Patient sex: M
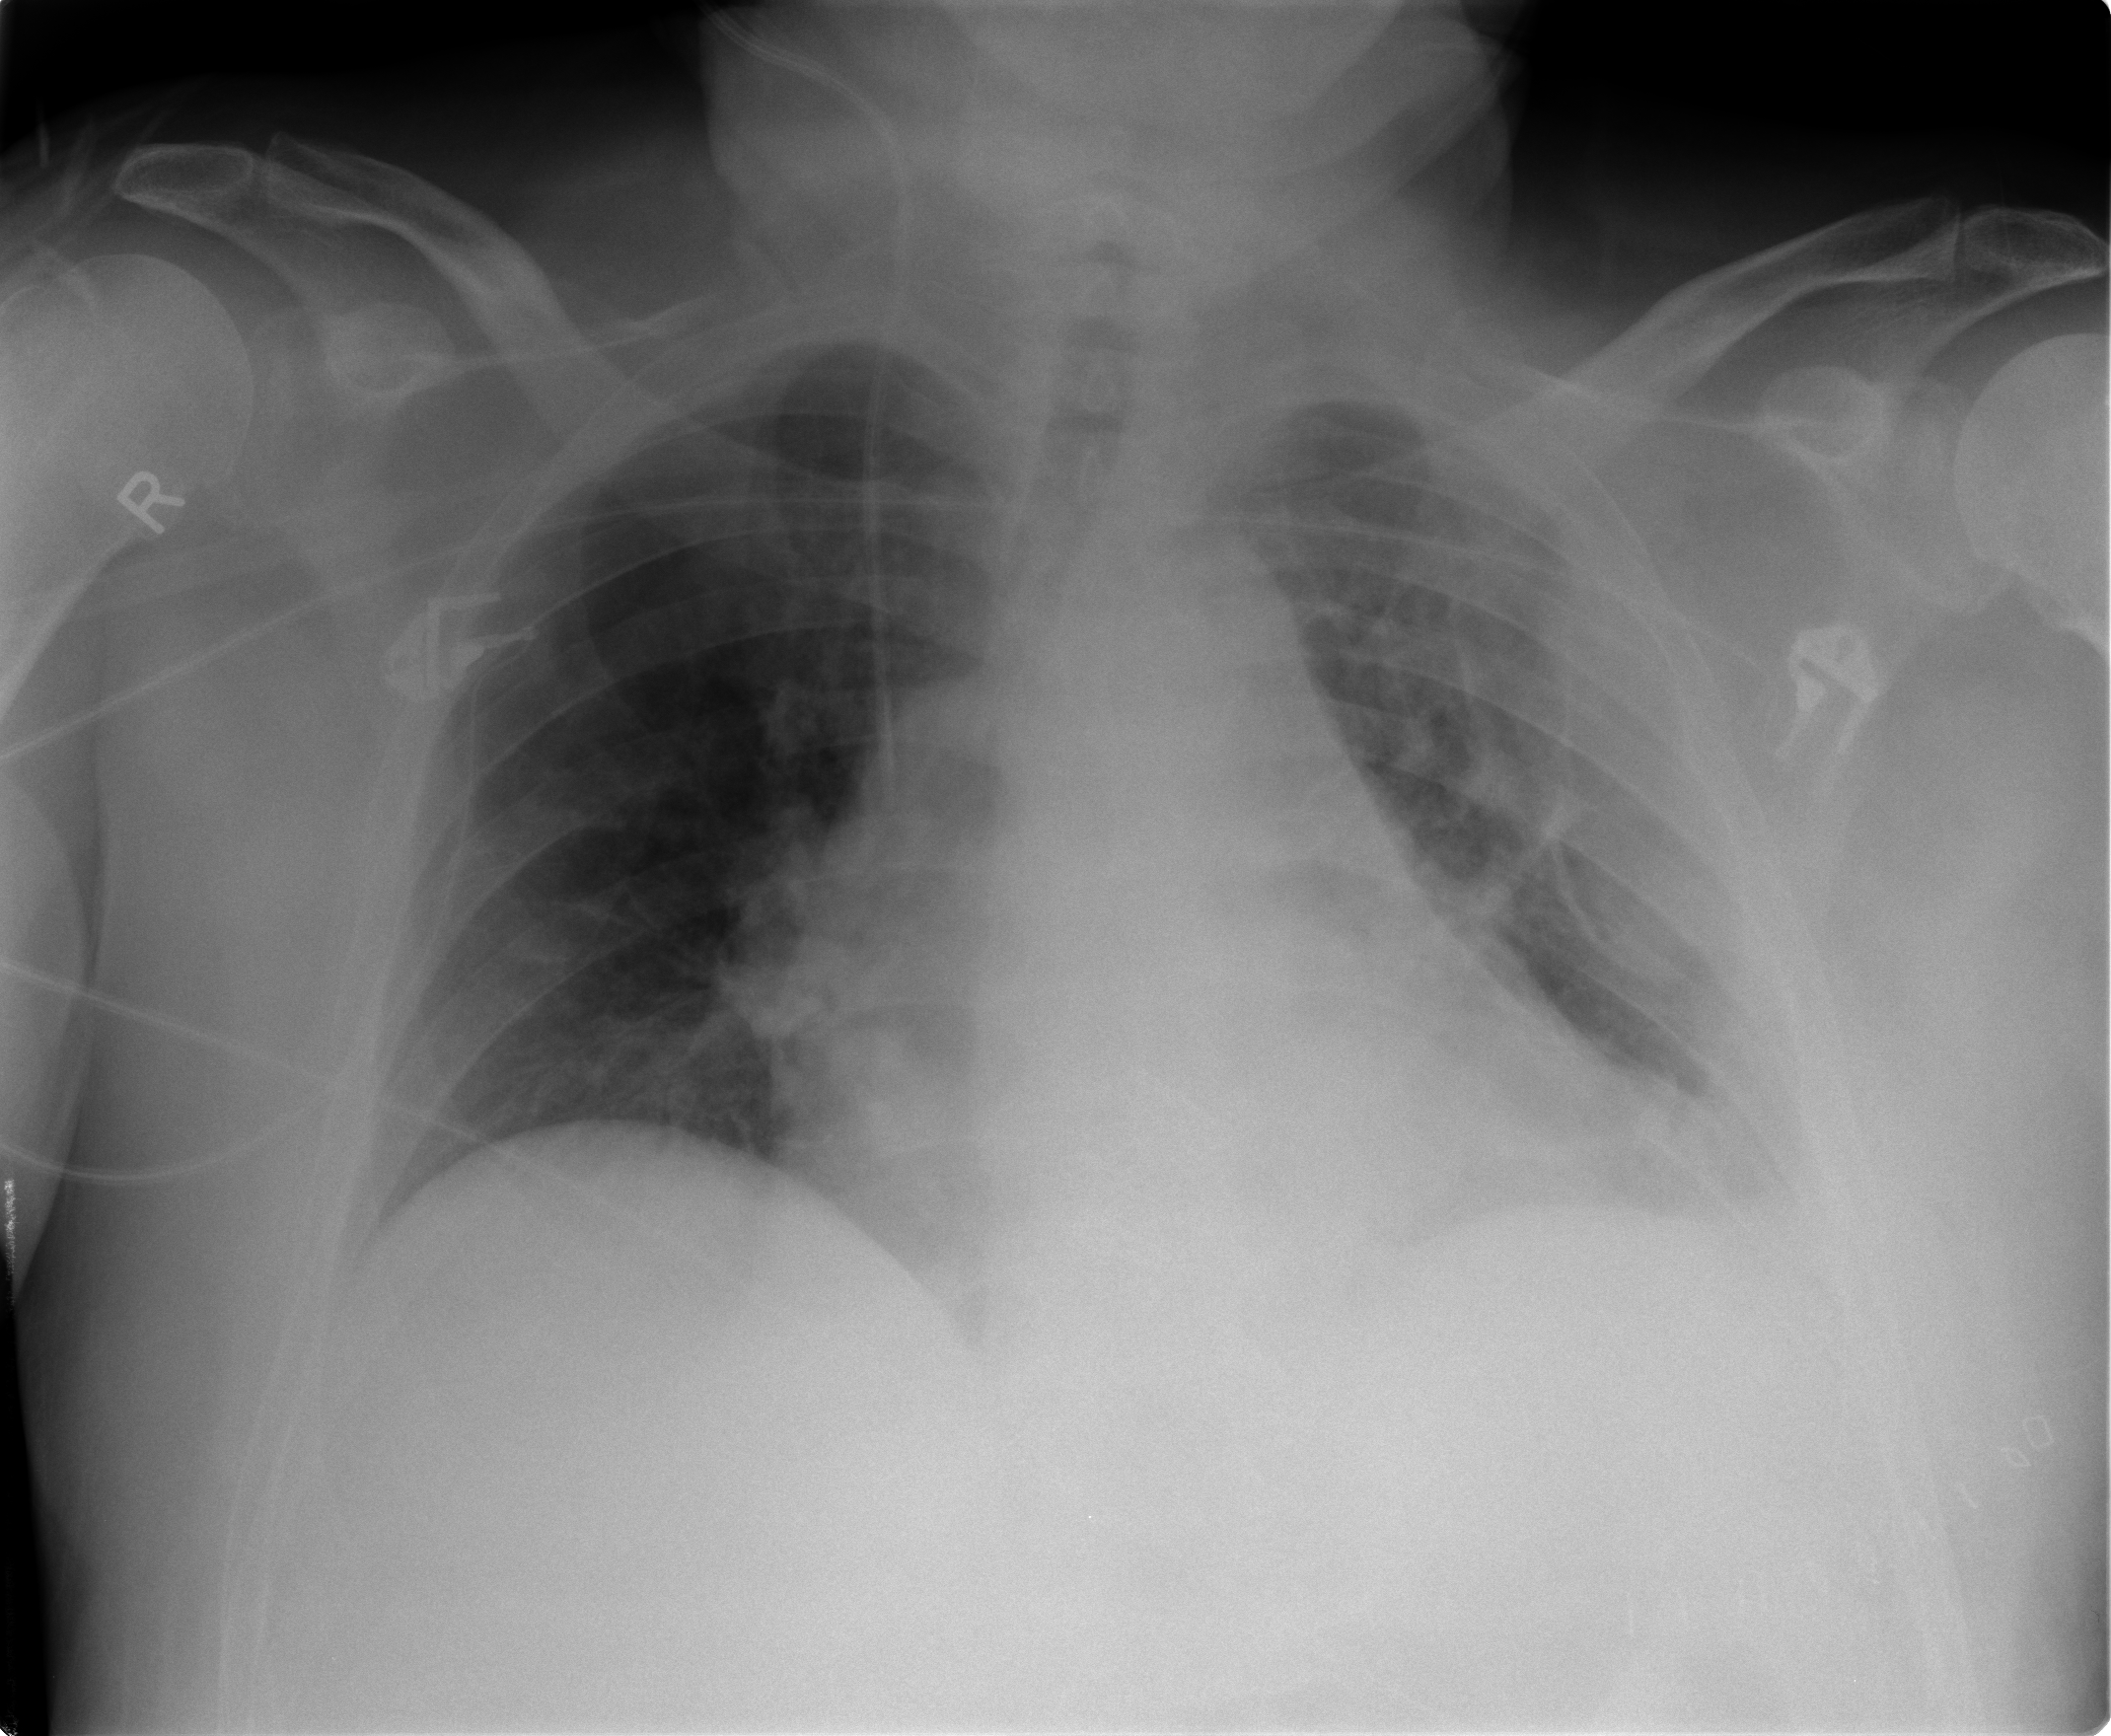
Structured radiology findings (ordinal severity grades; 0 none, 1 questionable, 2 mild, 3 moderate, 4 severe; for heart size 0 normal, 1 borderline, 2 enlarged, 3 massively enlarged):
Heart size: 0
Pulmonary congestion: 0
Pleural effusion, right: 0
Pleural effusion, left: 2
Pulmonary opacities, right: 0
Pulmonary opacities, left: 1
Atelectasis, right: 2
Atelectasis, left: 2